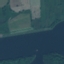
Land use / land cover class: River